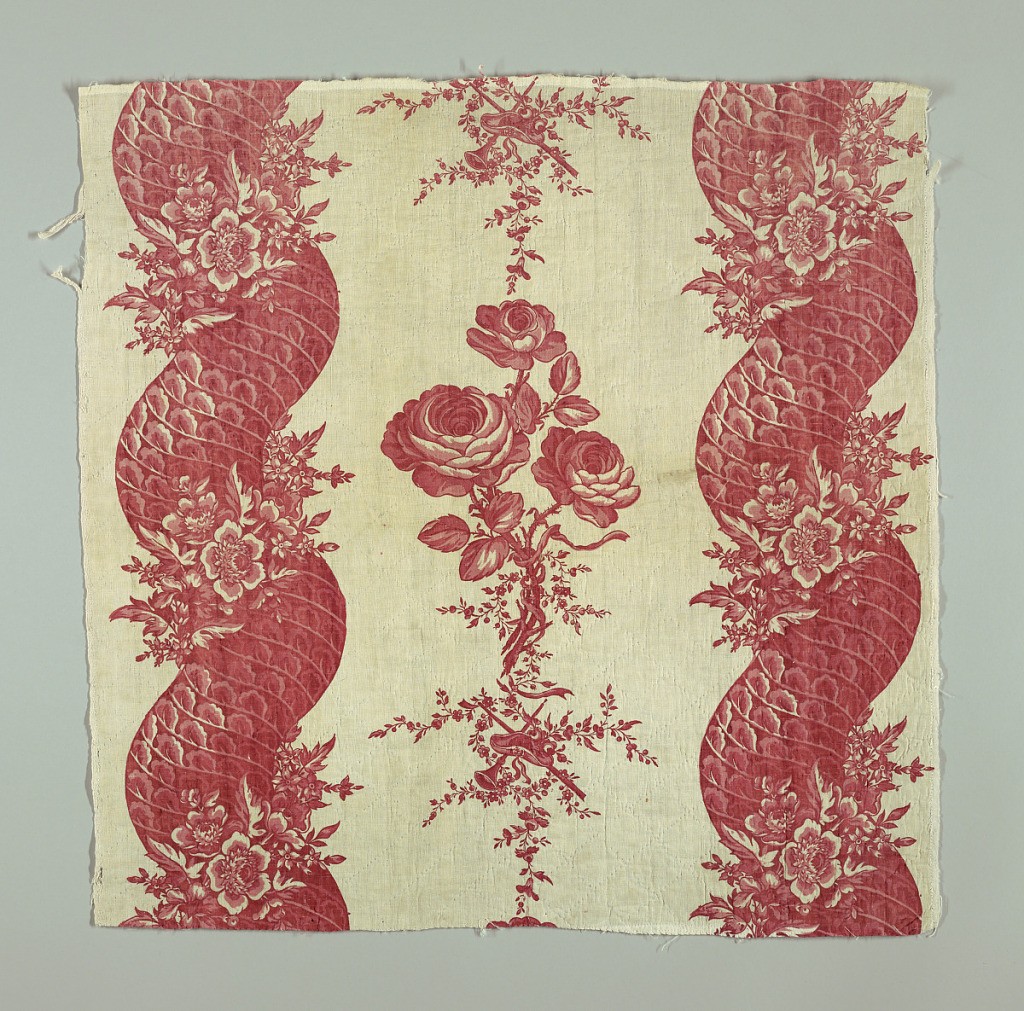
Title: Textile
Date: ca. 1780
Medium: cotton Technique: relief printed on plain weave
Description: Twising columns with a trophy of flowers in the center. In three shades of red on white.